Question: I'm getting an error when trying to link_to a patient profile when a provider views his patients list. I have no problem displaying all the names of the patients that belong to the provider but when trying to link to the patient profile I get an undefined method 'id'.
So the way it works is, patients can search for providers and add them to the 'List' model. On the provider side, I just list out all the patients that added that specific provider. Here is my erb code below,
'''
<div class="body">
<div class="body">
<% if @active_patients.count > 0 %>
<table>
<thead>
<tr>
<th>Patient Name</th>
<th>Actions</th>
</tr>
</thead>
<tbody>
<% @active_patients.each do |list| %>
<tr>
<td>
<%= list.patient.role.user.first_name %> <%= list.patient.role.user.last_name %>
</td>
<td>
<%= link_to patient_path(id: @patient.id), class: "btn" do %>View<% end %> . #### THIS IS THE LINE
</td>
</tr>
<% end %>
</tbody>
</table>
<% else %>
<div class="no-records">
<%= image_tag "icon-no-records", class: "image" %>
<div class="text">You have no patients.</div>
</div><!--no-records-->
<% end %>
</div><!--body-->
</div>
'''
Here is my 'List' model,
'''
class List < ApplicationRecord
belongs_to :membershipable, :polymorphic => true
belongs_to :provider
def patient
membershipable_type=='Patient' ? membershipable : nil
end
def provider_user
patient.try(:user)
end
end
'''
Also here's the error message ->

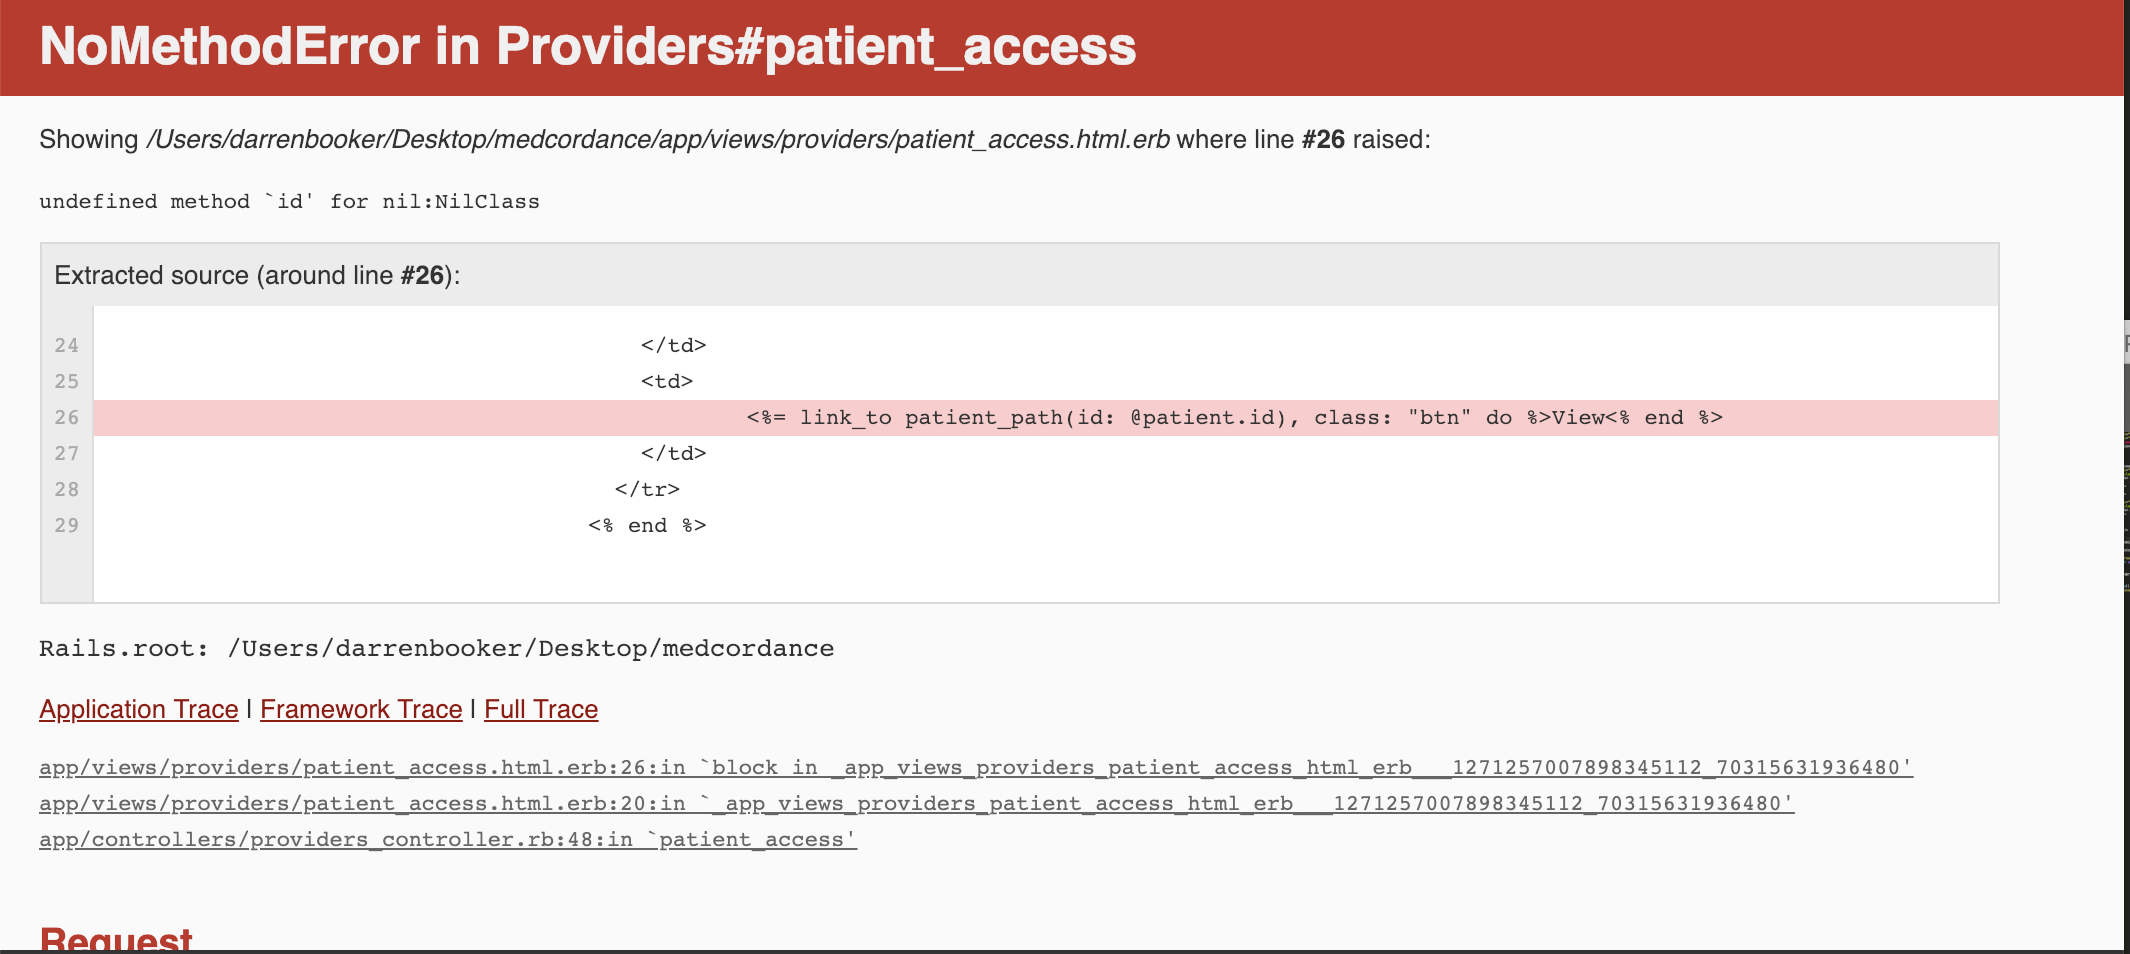
Answer: Let Rails do the work of building the path. Each ActiveRecord model has a 'to_param' method which decides how the instance will be encoded in an URL. By default it returns the model id but it could also be a slug based on the title or another property of the model.
Calling your helper like 'patient_path(patient)' should do the trick.
Additionally, in your current code, you're referring to the previously unused '@patient' variable, even though it looks like you want to refer to 'list.patient' instead.